【题型】填空题　【知识点】解析几何　【难度】easy
已知直线 \(3x + 4y - 12 = 0\) 与 \(x\) 轴、\(y\) 轴相交于 \(A\)、\(B\) 两点，点 \(C\) 在圆 \((x - 5)^2 + (y - 6)^2 = 9\) 上移动，则 \(\triangle ABC\) 面积的最大值与最小值之和为 \underline{\quad\quad}.
【解答】
【答案】\(27\)

【分析】根据题意转化为先求圆上的点到直线的距离的最大值和最小值，即可求面积的最大值和最小值.

【详解】由题意可知，\(A(4,0)\)，\(B(0,3)\)，\(|AB| = 5\).

圆心到直线的距离
\[
d = \frac{|3 \times 5 + 4 \times 6 - 12|}{5} = \frac{27}{5},
\]
点 \(C\) 到直线 \(AB\) 距离的最大值为 \(d + r = \frac{42}{5}\)，最小值为 \(d - r = \frac{12}{5}\).

所以 \(\triangle ABC\) 面积的最大值和最小值的和为
\[
\frac{1}{2} \times 5 \times \left(\frac{42}{5} + \frac{12}{5}\right) = 27.
\]

故答案为：\(27\).

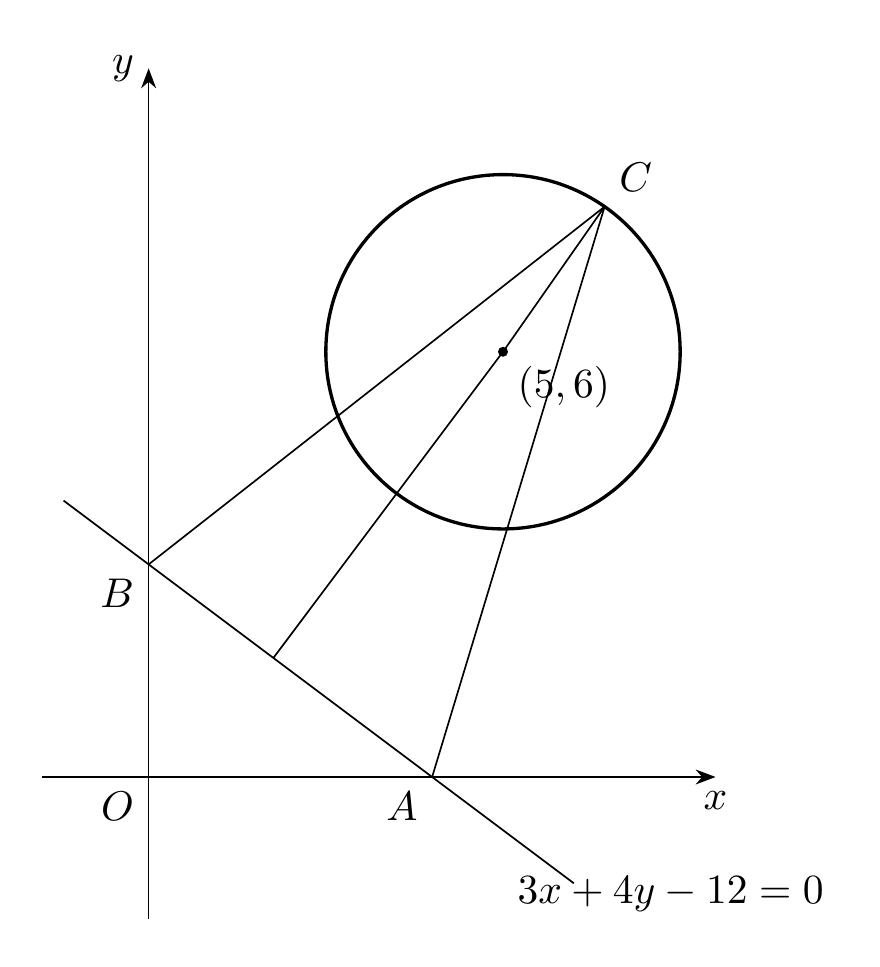